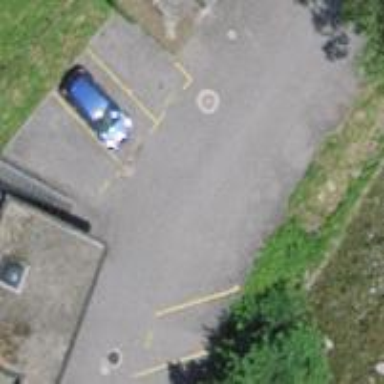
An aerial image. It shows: Parking area.